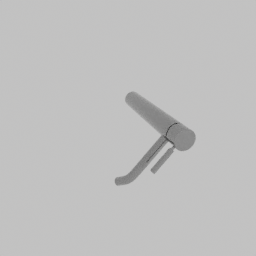
Label: appliances